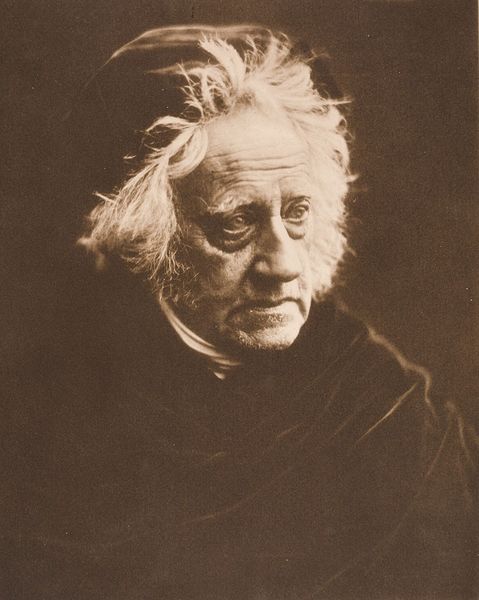
Titel: J.F.W. Herschel
Künstler: Julia Margaret Cameron
Standort: Hamburg
Institution: Museum für Kunst und Gewerbe Hamburg
Schlagwörter: mann, person, papier, foto, fotografie, photographie, photo, halbprofil, astronom, lichtbild, kunstfotografie, historische, bildwerke, heliogravur, angewandte und bildende kunst, hessische systematik, persönlichkeit, porträtfotografie, porträtphotographie, künstlerische, heliogravüre, photogravüre, fotogravüre